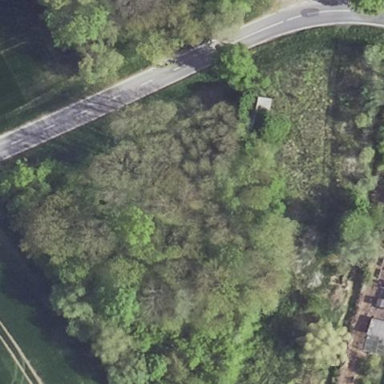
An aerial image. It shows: Deciduous broadleaved forest.